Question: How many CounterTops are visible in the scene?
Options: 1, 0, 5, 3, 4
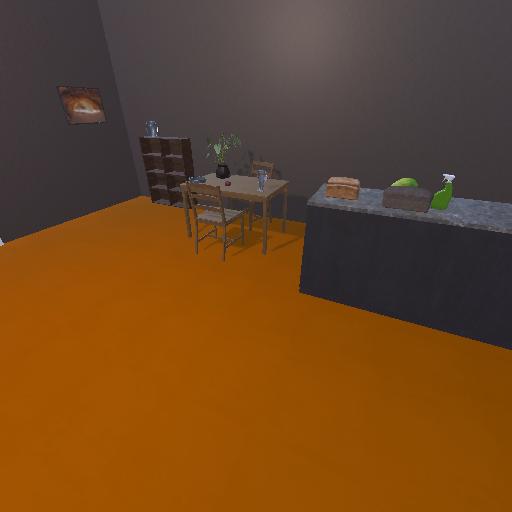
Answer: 1